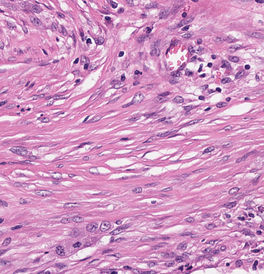
Tumor epithelial tissue: no
Tumor-associated stroma tissue: yes
Normal tissue: no